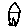
Label: house